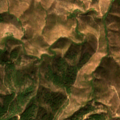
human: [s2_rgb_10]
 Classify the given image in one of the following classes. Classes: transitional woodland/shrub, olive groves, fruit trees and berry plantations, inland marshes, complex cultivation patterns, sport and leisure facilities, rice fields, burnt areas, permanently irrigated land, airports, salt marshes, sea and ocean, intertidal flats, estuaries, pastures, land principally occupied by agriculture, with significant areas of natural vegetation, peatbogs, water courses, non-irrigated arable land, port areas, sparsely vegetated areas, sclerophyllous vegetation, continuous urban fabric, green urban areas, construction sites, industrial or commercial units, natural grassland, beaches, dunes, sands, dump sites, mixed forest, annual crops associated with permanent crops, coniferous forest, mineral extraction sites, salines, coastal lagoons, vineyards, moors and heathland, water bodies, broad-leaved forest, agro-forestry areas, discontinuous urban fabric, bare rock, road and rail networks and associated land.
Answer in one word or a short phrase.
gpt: sclerophyllous vegetation, transitional woodland/shrub